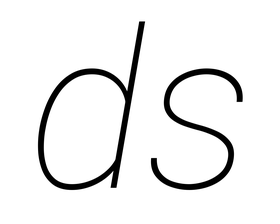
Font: Roboto-Italic_Thin_Italic